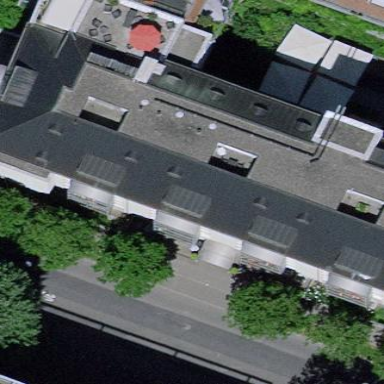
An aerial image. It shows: Residential building.